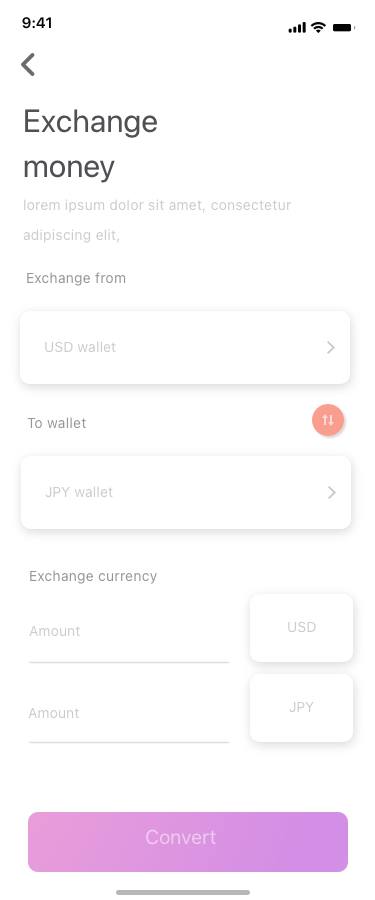
Text in this UI design:
Exchange
money
Convert
lorem ipsum dolor sit amet, consectetur adipiscing elit,
USD wallet
Exchange from
JPY wallet
To wallet
Amount
Amount
USD
JPY
Exchange currency